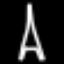
Label: The Eiffel Tower